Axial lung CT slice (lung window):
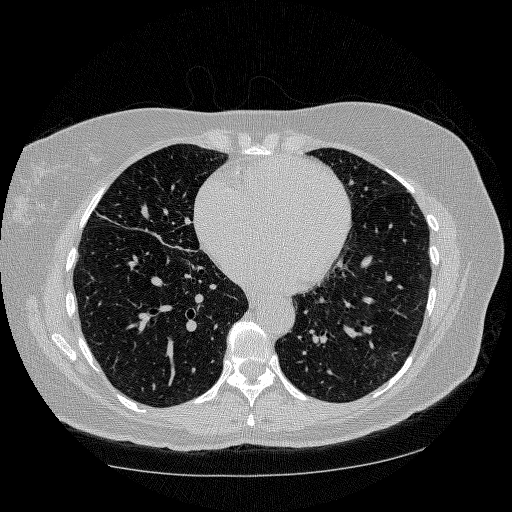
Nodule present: no